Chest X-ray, PA view. Patient: 73 years old, sex M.
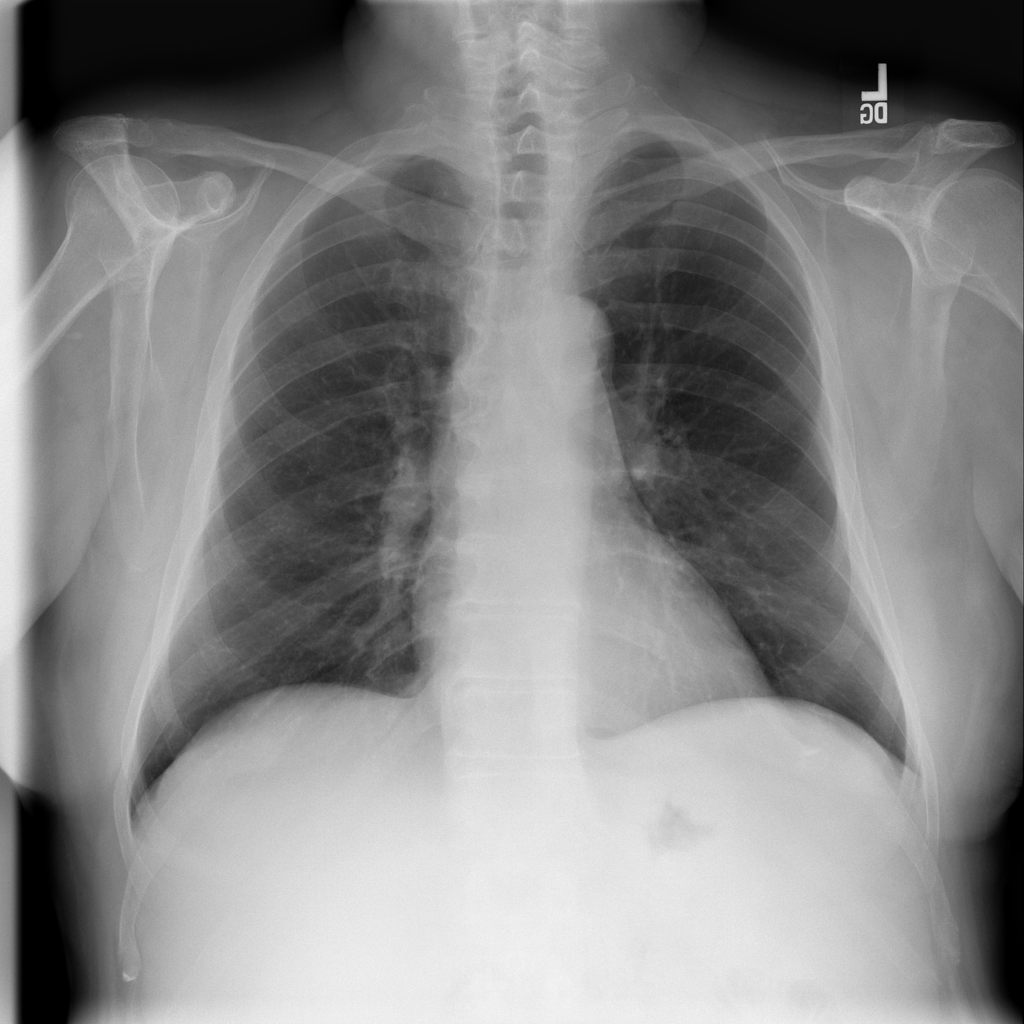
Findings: No Finding